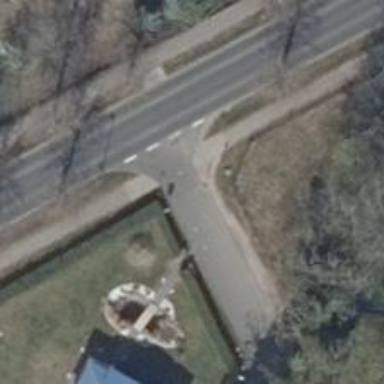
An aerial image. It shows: Unmarked road crossing.